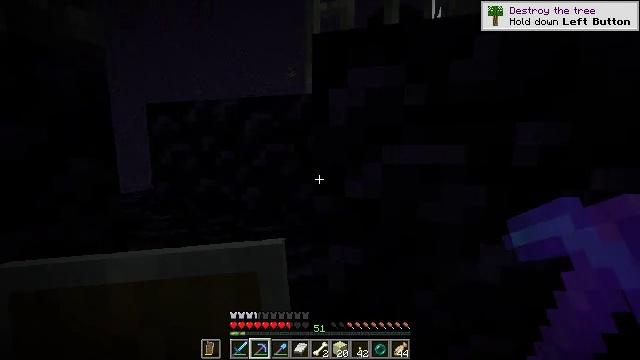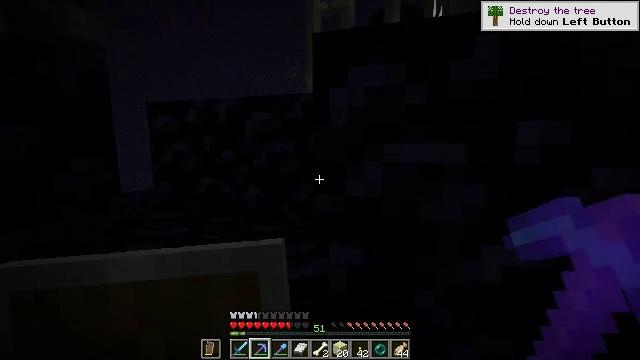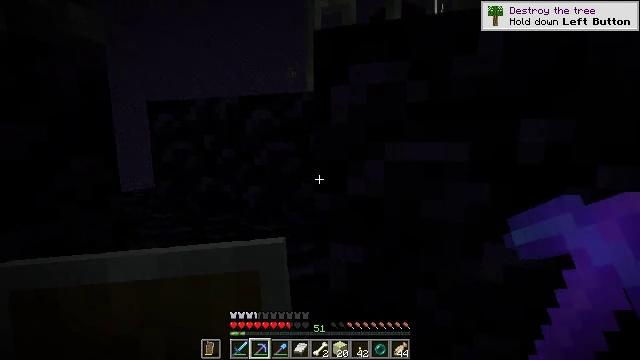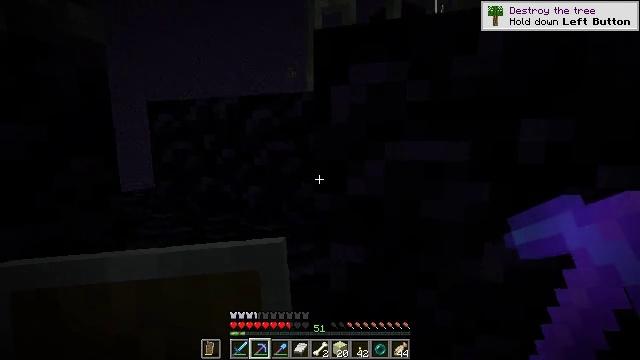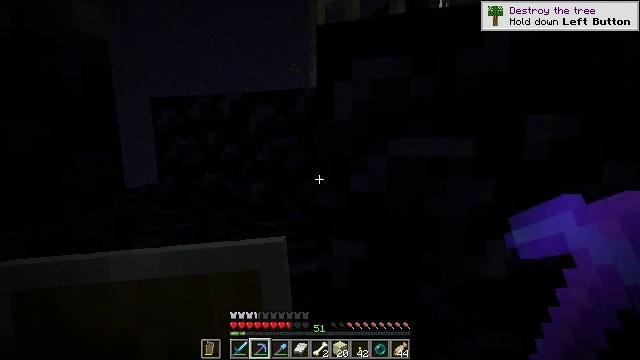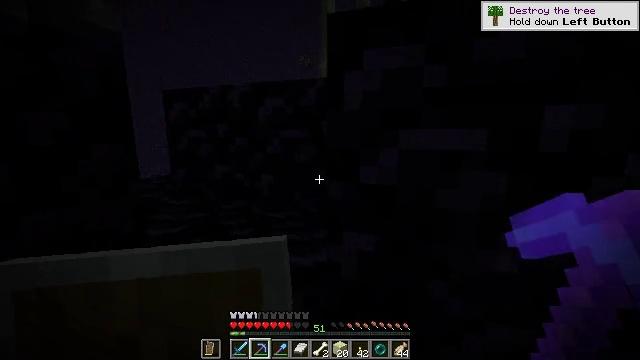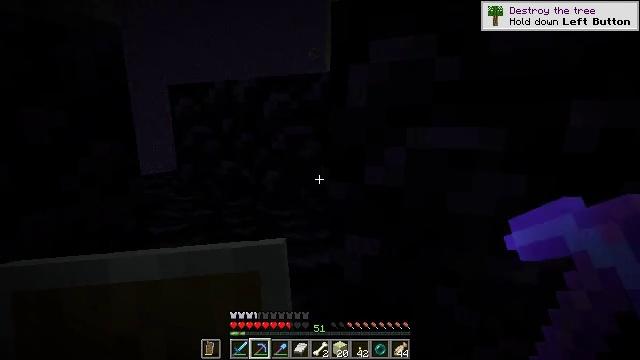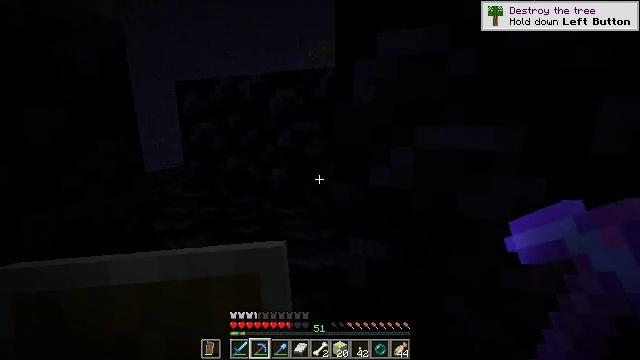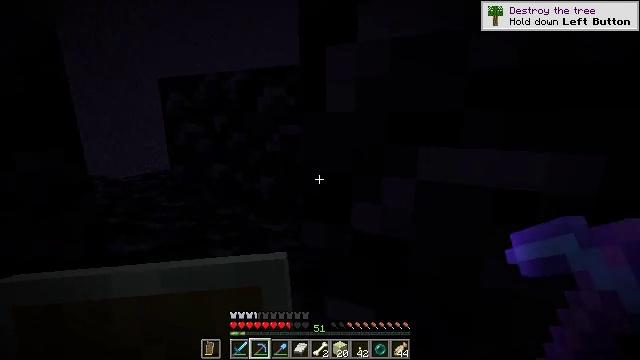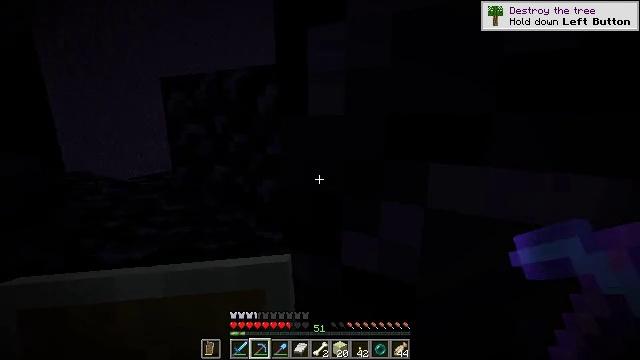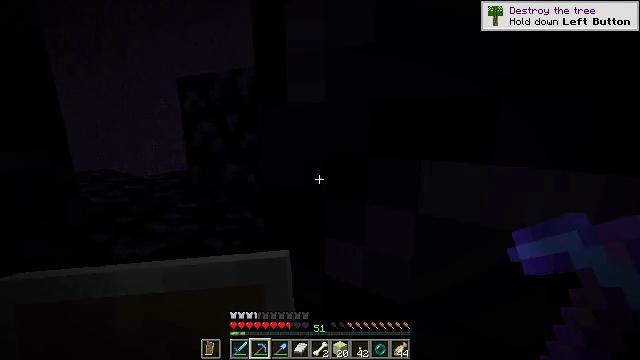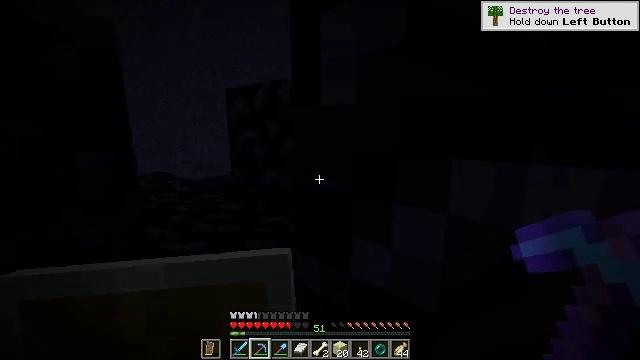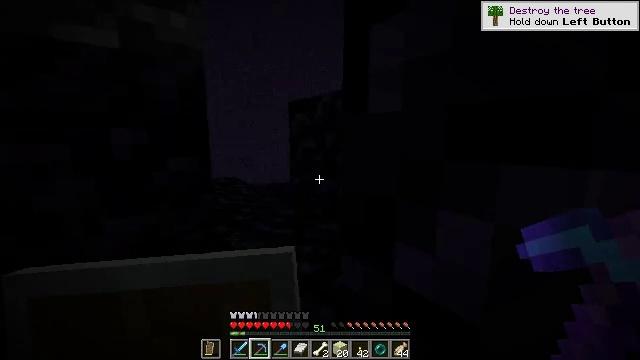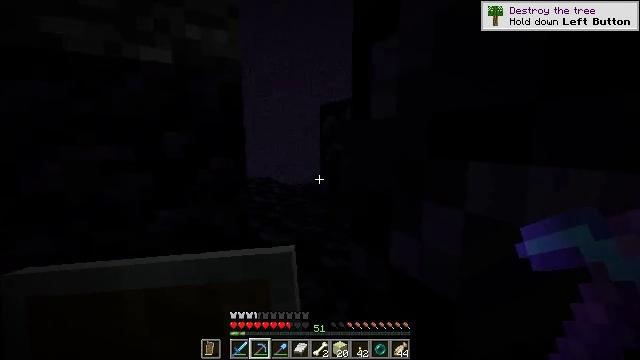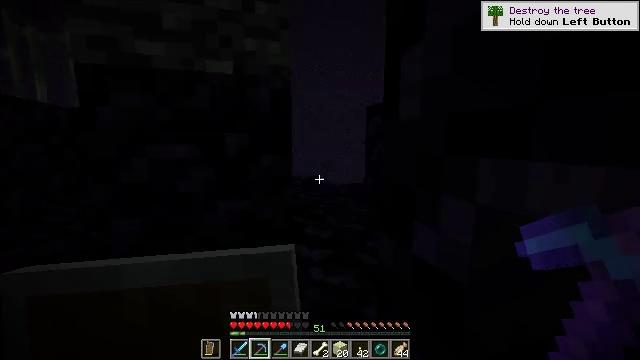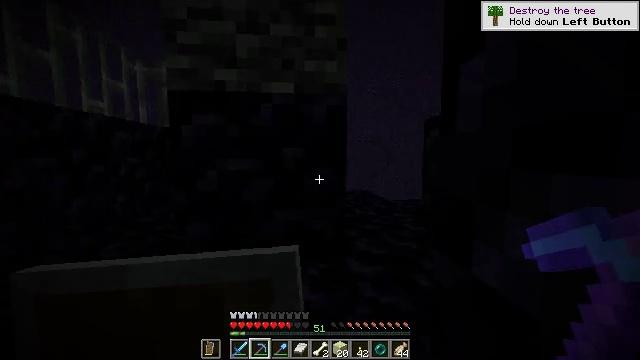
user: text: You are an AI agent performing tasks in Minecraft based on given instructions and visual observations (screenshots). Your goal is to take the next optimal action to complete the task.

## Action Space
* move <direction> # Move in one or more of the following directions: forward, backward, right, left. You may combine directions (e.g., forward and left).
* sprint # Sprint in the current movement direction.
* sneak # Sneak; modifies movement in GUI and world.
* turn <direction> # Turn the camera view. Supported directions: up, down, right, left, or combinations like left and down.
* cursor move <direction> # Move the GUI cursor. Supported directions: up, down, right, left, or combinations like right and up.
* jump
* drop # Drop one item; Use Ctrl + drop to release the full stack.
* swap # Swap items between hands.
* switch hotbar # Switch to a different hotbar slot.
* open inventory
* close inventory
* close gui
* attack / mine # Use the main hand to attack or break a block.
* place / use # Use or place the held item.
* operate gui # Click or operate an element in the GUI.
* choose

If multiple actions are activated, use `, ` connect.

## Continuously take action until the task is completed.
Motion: motion action
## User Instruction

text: Mine the iron bars from a structure.
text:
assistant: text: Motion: no_op
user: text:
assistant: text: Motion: no_op
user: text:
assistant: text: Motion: no_op
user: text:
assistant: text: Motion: no_op
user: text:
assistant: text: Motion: turn left and down
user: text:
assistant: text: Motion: move forward, turn left and down
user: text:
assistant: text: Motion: move forward, turn left
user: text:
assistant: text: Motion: move forward, turn left
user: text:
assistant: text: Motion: move forward, turn left
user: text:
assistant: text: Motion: move forward and move right, turn left
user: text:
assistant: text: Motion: move forward and move right, turn left and up
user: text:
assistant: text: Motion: move right, turn left and up
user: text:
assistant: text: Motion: move right, turn left
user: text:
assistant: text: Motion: turn left
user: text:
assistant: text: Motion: turn left and up
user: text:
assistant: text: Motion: turn left and up
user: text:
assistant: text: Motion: turn left
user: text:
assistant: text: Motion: no_op
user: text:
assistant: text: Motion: no_op
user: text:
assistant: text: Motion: move forward
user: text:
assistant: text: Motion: move forward, jump
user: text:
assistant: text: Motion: move forward, jump
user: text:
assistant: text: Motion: move forward, jump
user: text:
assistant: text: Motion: move forward, jump
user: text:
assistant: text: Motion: move forward, jump
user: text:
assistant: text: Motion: move forward
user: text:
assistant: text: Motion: no_op
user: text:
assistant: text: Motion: turn down
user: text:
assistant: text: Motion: turn down
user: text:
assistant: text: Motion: no_op